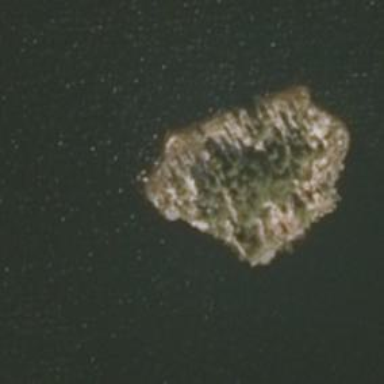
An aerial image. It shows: Island.